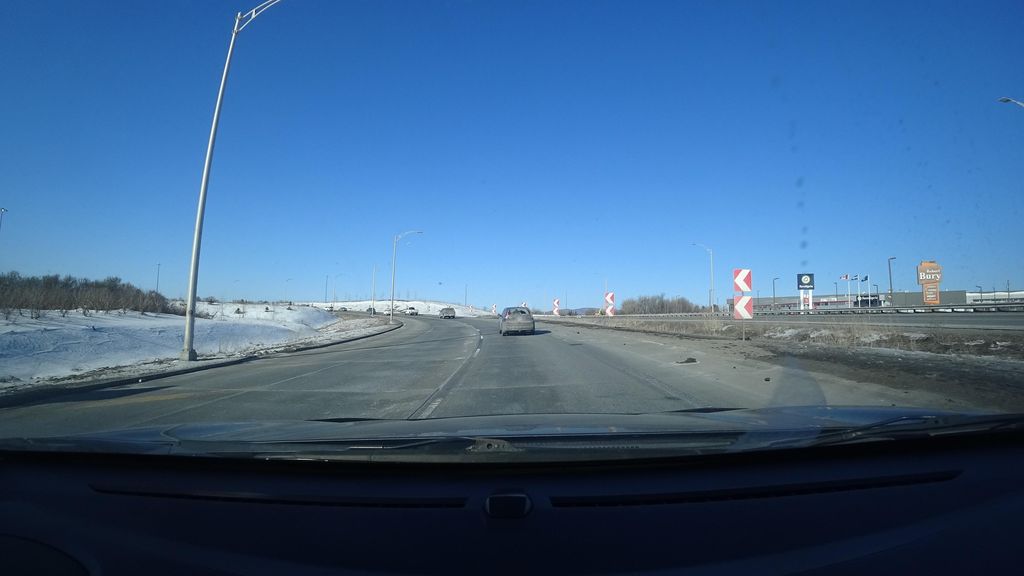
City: quebec_city